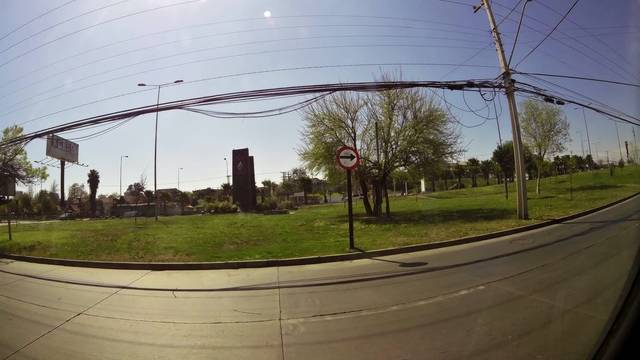
Region: Chile
Coordinates: -33.511, -70.743